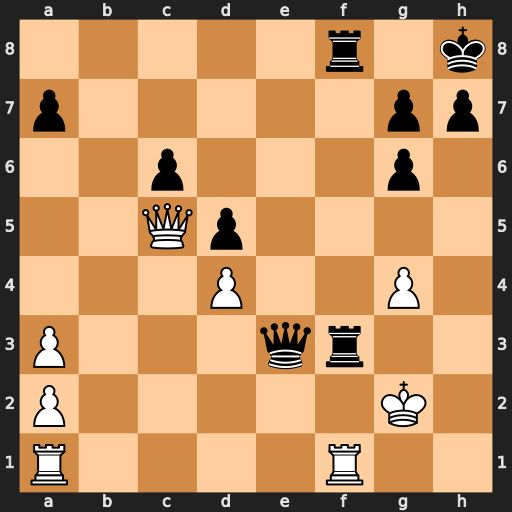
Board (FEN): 5r1k/p5pp/2p3p1/2Qp4/3P2P1/P3qr2/P5K1/R4R2
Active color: w
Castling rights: -
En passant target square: -
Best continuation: Qxf8+ Rxf8 Rxf8#